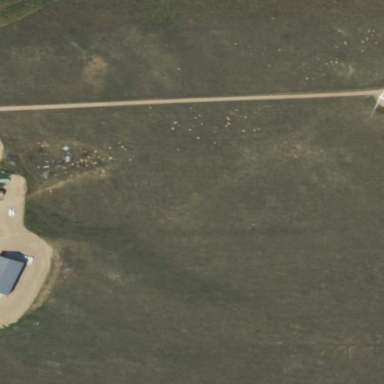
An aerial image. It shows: Farmyard area.